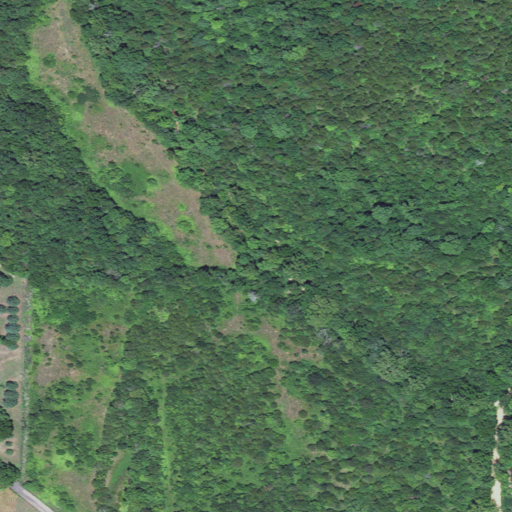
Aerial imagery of valley in Missouri named Adkins Hollow containing deciduous forest, mixed forest, pasture, evergreen forest, and open development